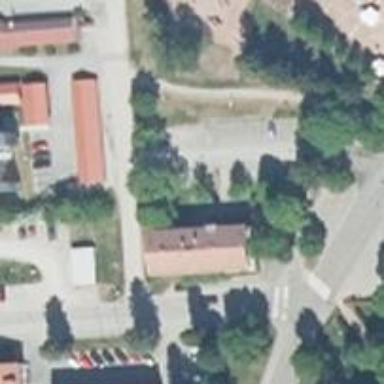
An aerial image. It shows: Hostel for tourism purposes.